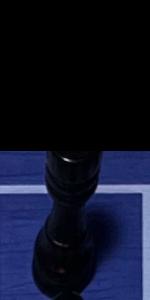
Label: Rook_Black